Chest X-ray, PA view. Patient: 52 years old, sex F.
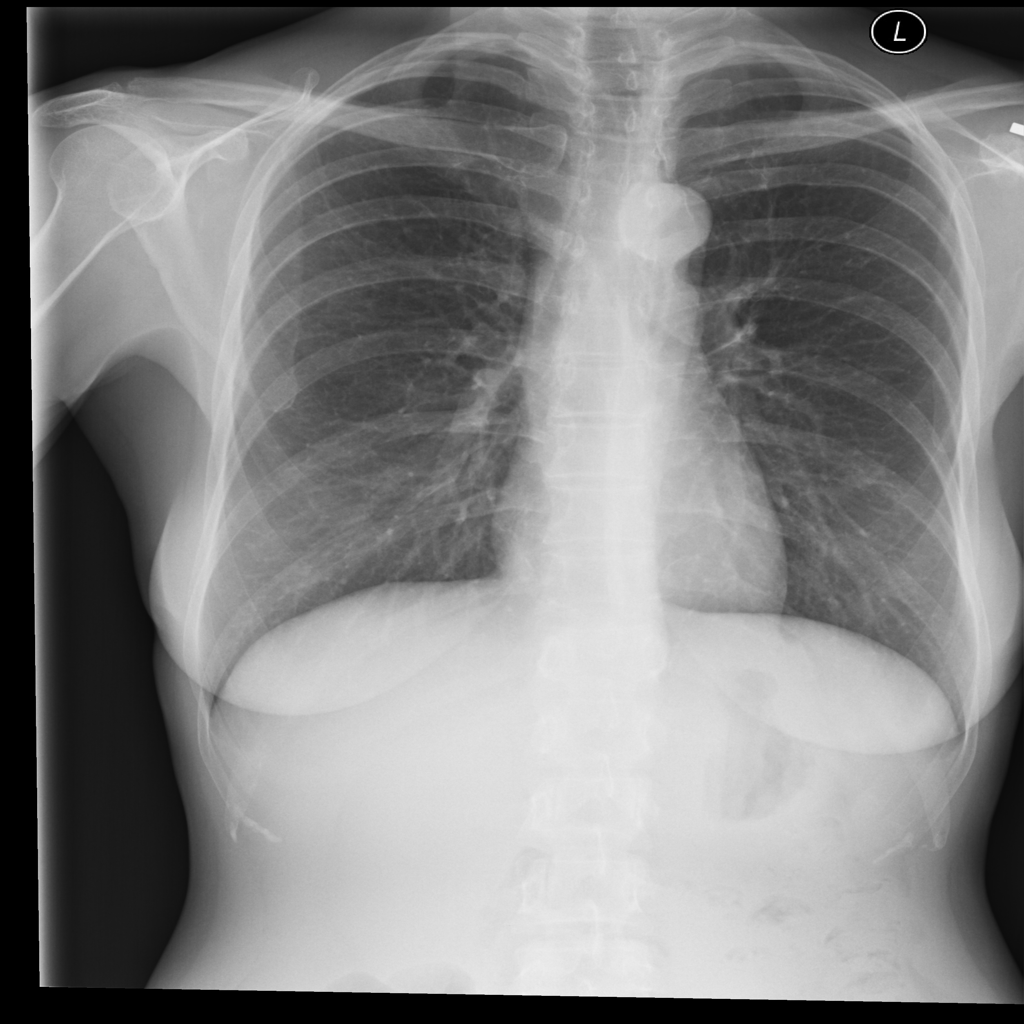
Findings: No Finding